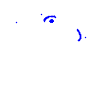
Particle: proton